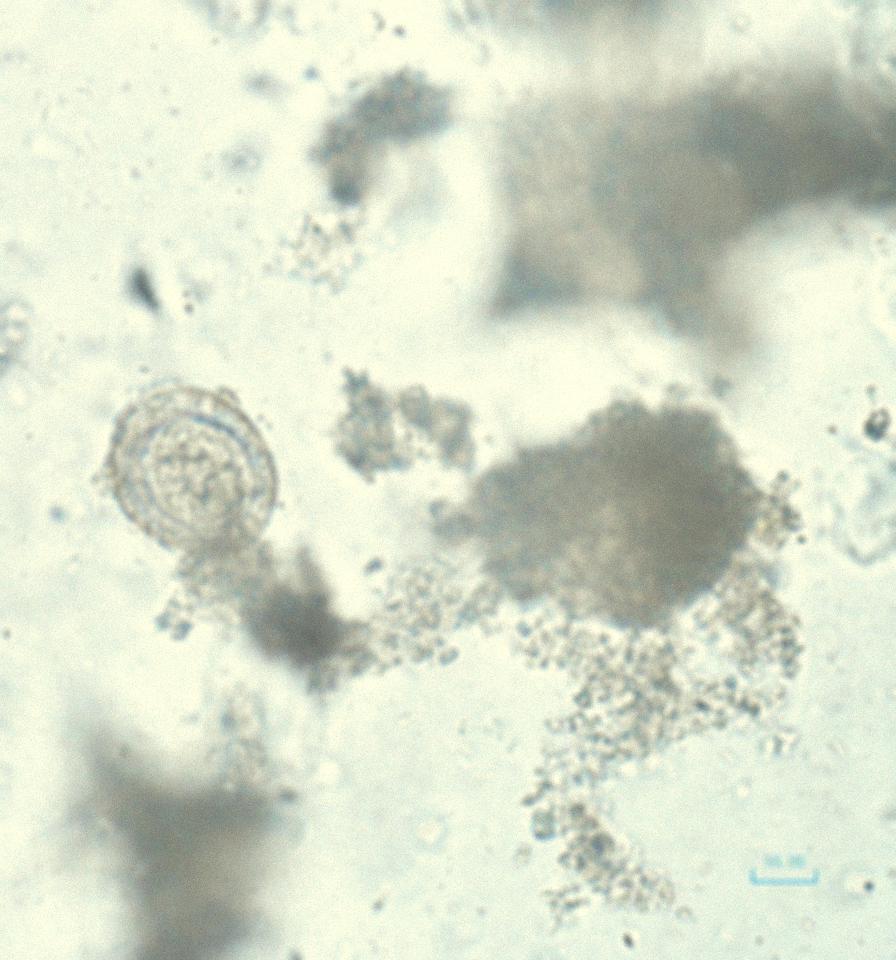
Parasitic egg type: Hymenolepis nana